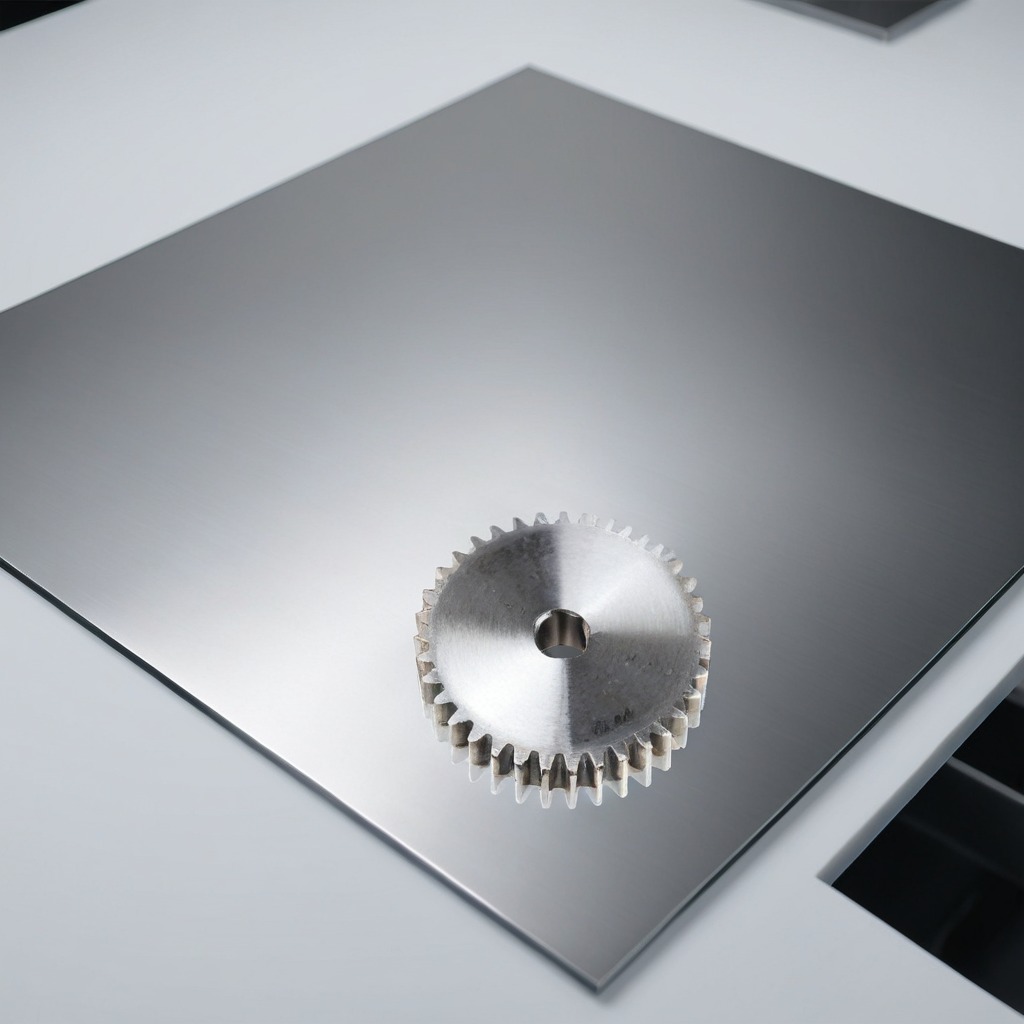
A steel gear with teeth is lying on a stainless steel table in a high-end prototyping lab.